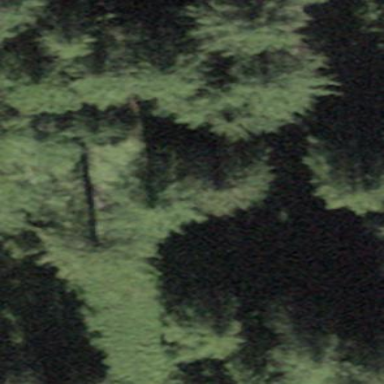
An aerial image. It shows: Forest area.